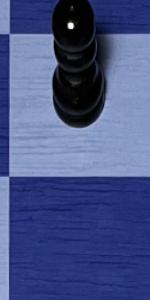
Label: Empty